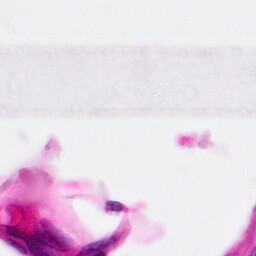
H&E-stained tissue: Pancreatic